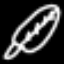
Label: leaf